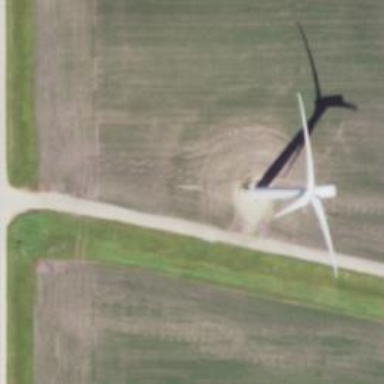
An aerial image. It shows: Wind generator using wind turbines of horizontal axis.